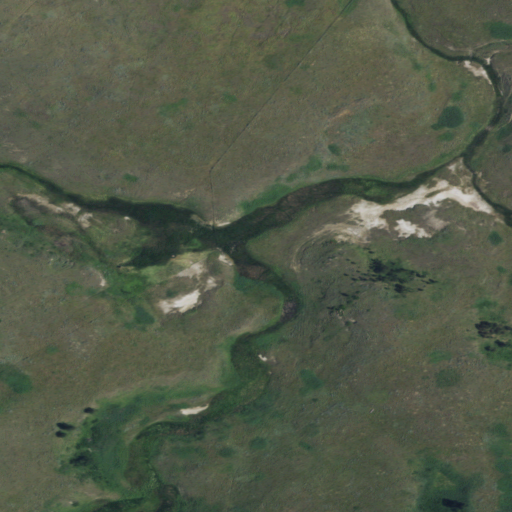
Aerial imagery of valley in South Dakota named Lane Canyon containing shrub, grassland, and evergreen forest